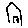
Label: house